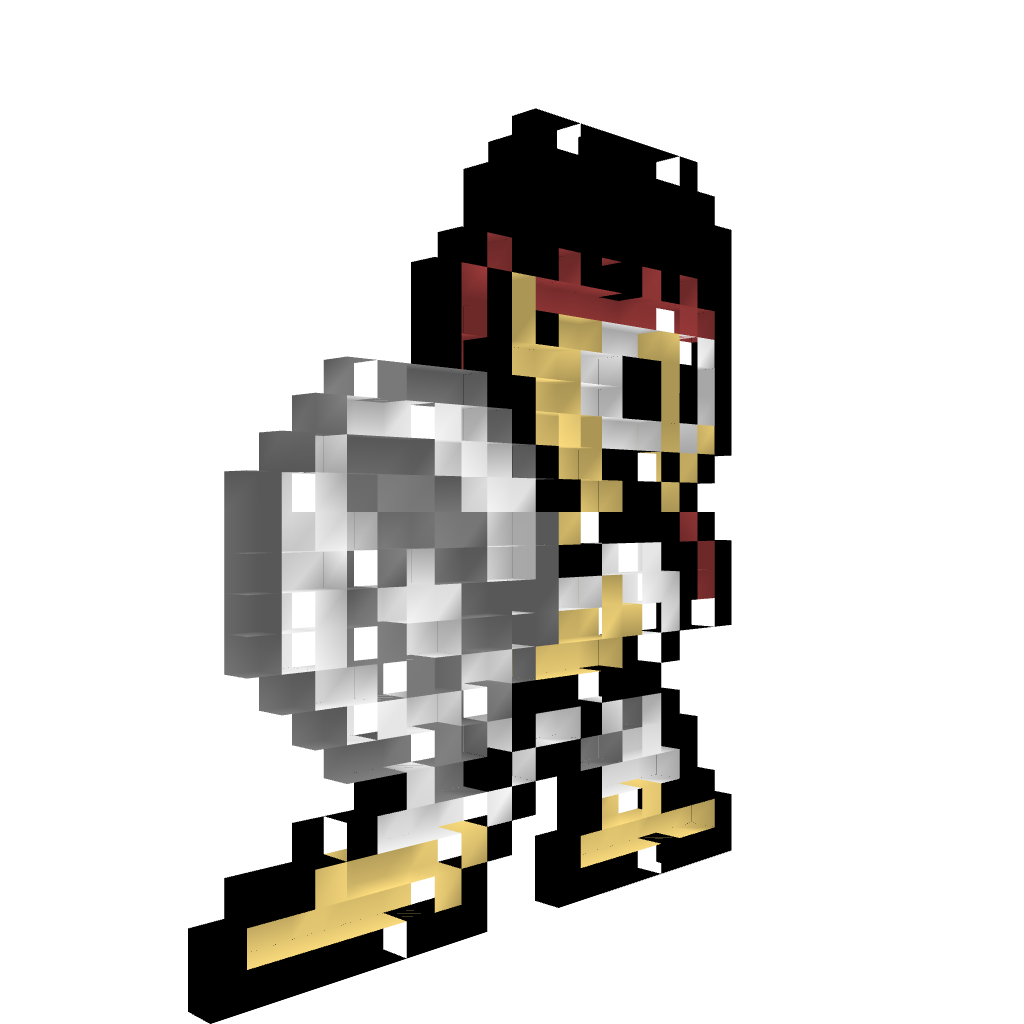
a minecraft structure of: Ryu (Street Fighter x Mega Man) high quality